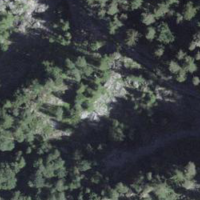
EUNIS habitat code: 43
Species observed at this site:
Tichodroma muraria